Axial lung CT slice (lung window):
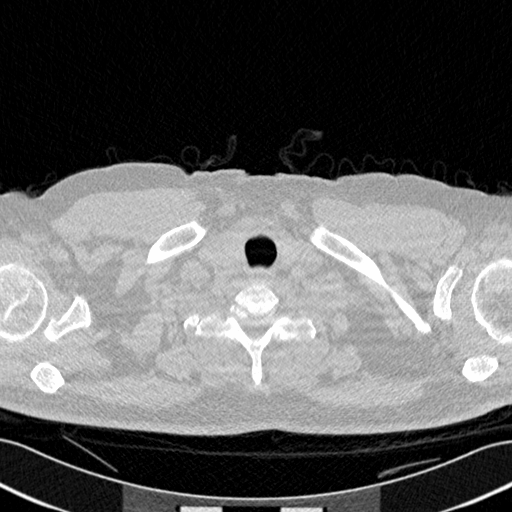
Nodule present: no